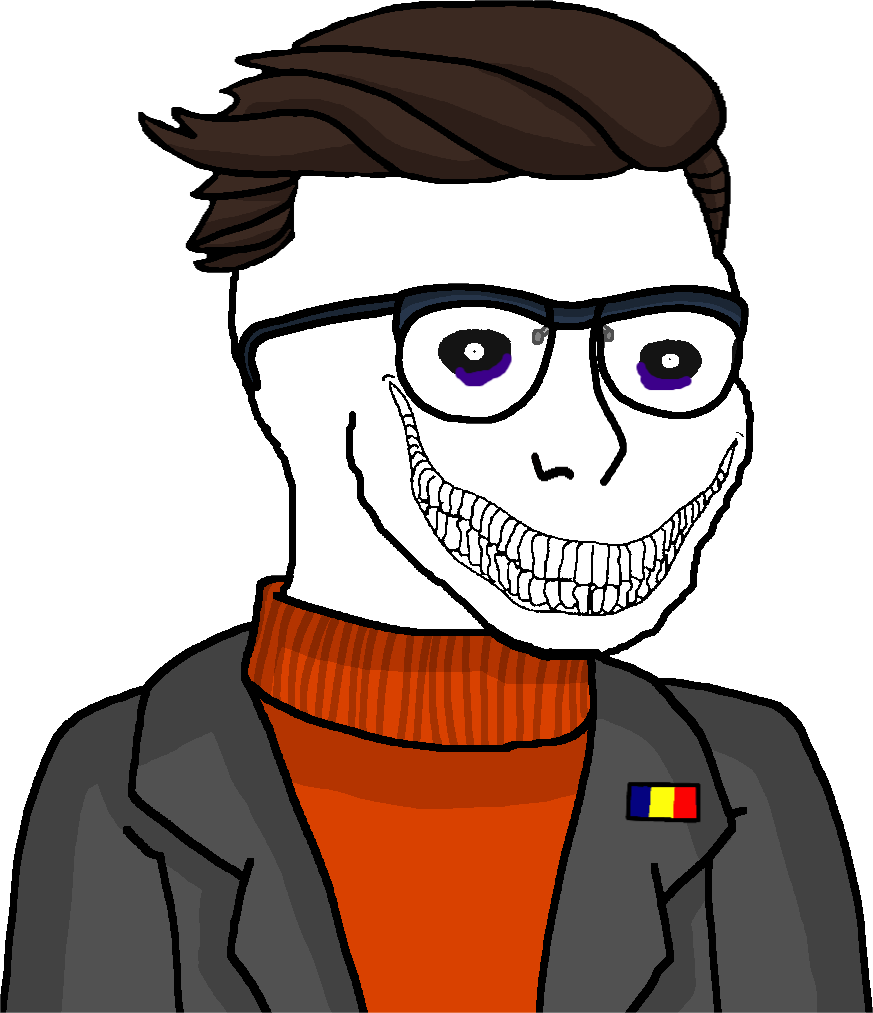
Label: 5_Oomer